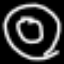
Label: donut